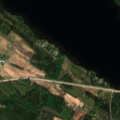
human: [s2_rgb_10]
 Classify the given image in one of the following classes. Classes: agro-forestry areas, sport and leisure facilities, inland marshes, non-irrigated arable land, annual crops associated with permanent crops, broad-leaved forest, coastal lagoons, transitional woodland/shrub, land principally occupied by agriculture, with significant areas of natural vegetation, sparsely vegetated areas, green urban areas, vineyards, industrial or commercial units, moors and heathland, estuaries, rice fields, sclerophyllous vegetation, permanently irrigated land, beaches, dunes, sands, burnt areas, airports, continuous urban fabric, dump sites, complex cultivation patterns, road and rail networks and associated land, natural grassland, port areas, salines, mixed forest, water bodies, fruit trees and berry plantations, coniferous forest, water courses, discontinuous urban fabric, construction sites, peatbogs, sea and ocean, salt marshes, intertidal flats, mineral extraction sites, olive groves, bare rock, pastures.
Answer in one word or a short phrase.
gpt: coniferous forest, mixed forest, transitional woodland/shrub, water bodies